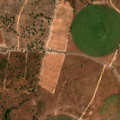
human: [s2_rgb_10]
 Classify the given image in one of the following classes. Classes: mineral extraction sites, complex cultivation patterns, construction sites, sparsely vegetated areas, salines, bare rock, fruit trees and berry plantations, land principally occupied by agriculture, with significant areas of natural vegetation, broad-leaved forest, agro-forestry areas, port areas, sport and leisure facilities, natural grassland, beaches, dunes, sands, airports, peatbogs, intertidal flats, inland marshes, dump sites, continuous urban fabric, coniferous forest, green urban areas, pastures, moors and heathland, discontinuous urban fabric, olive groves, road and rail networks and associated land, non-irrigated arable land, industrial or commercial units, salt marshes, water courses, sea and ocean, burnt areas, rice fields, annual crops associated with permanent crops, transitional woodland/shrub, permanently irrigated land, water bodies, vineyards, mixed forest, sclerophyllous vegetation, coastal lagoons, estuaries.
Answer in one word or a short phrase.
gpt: permanently irrigated land, agro-forestry areas, transitional woodland/shrub